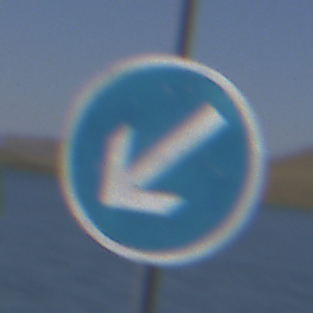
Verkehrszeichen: VorgeschriebeneVorbeifahrtLinks
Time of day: MorningAfternoon
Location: Outdoor (Nature)
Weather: Clear
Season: NotSpecified
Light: Natural